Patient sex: F
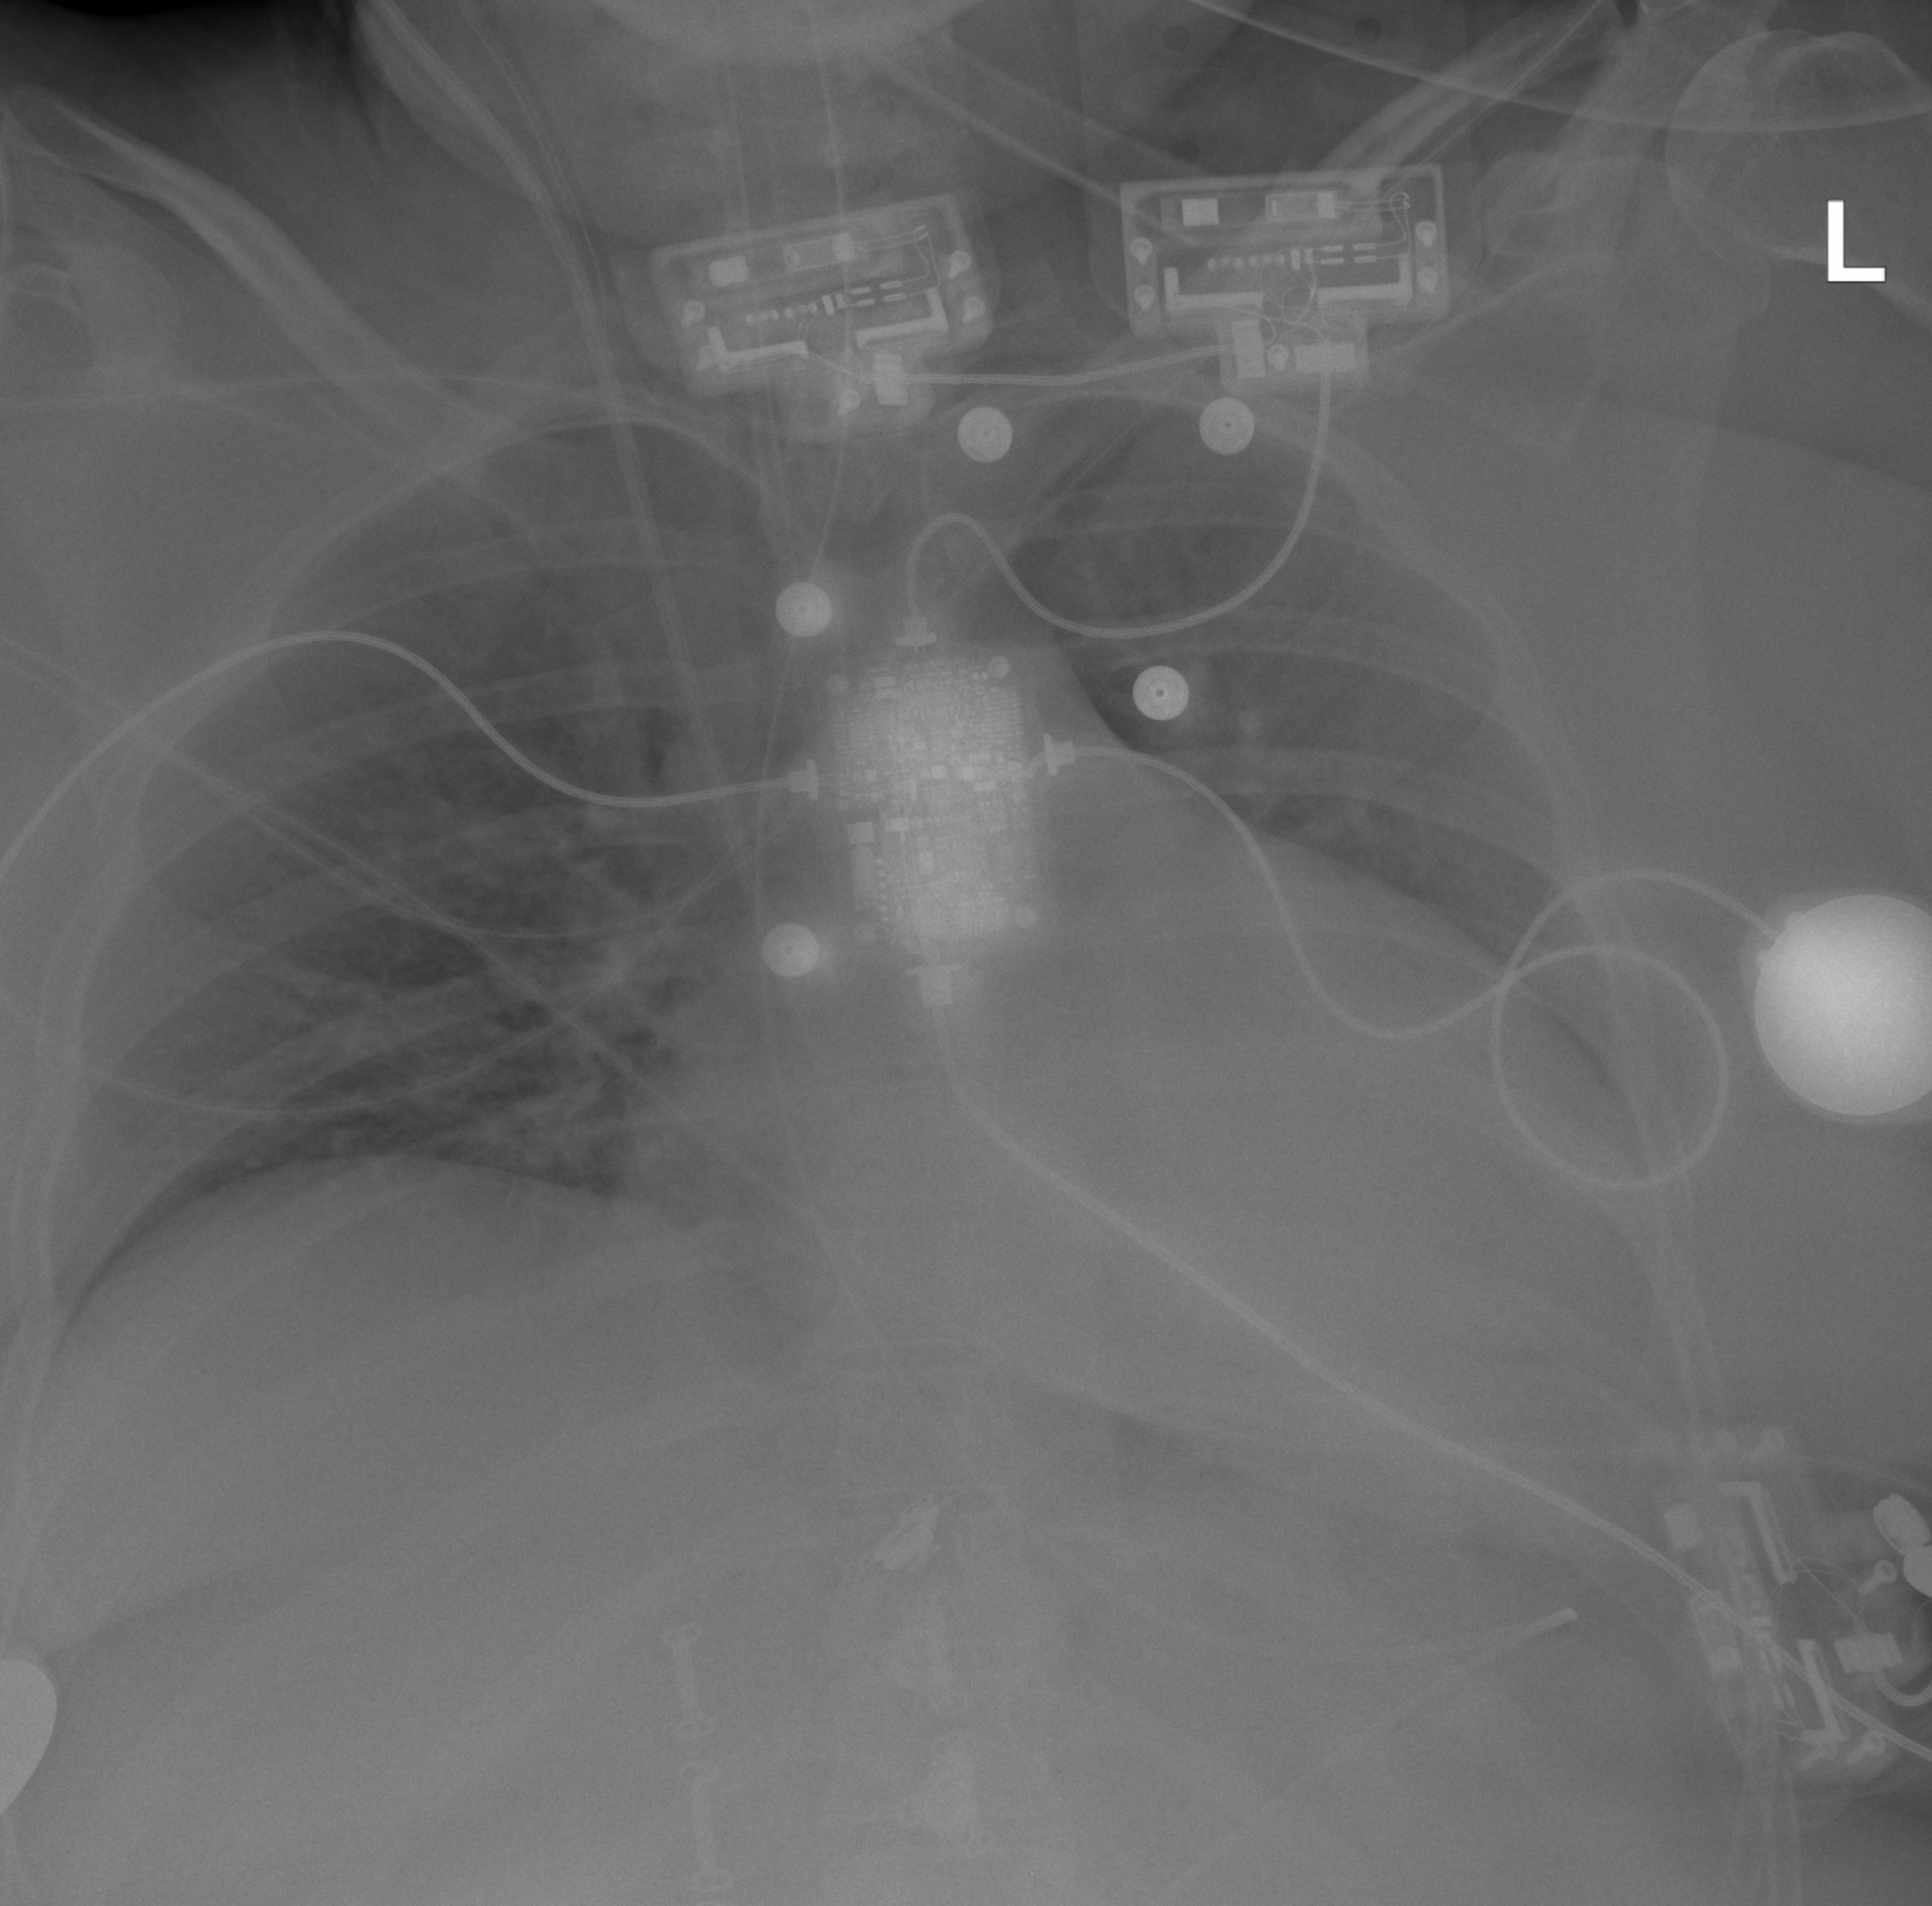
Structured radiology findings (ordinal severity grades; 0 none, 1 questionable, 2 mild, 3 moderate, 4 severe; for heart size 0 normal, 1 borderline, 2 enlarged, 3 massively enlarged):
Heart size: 2
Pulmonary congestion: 0
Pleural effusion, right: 0
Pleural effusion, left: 0
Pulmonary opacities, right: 0
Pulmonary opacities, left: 0
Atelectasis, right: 2
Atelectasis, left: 2